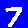
Digit: 7